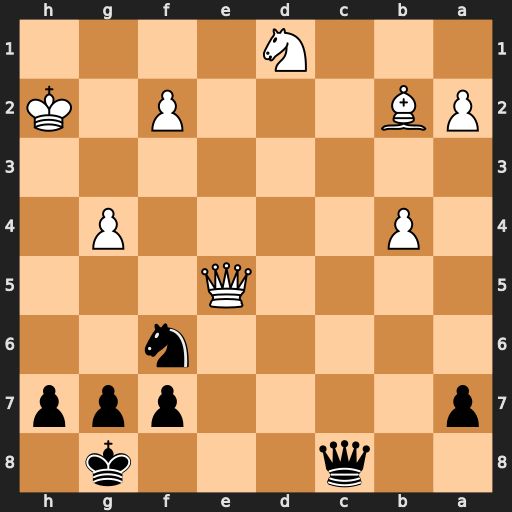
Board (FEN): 2q3k1/p4ppp/5n2/4Q3/1P4P1/8/PB3P1K/3N4
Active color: b
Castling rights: -
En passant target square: -
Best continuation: Nxg4+ Kg3 Nxe5